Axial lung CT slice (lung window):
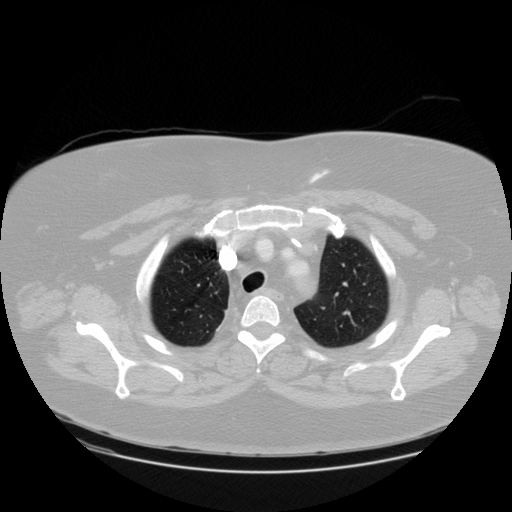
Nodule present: no